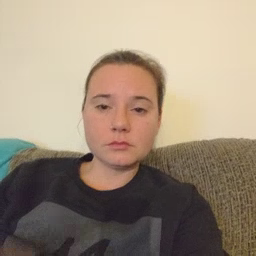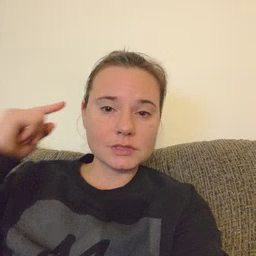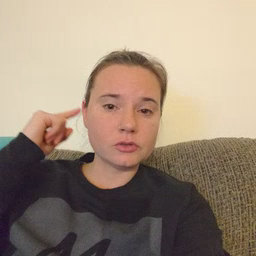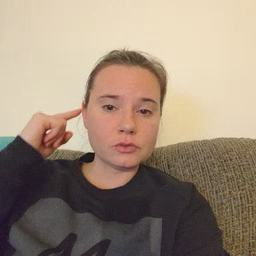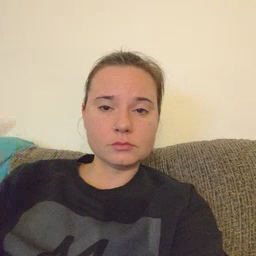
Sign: ear